Question: So I just noticed that one of the internet banks websites is passing session id as url parameter. ( See image below )

I didn't previously see anywhere that ';' in url, in this case it is after 'private;'.
1) What is the use of this ';'?
2) And why internet bank, which needs to be securest place in the internet is passing session id as url parameter?
At first, I thought they are doing it because some of the users disallow use of cookies, but then again, if they allow it, use cookies, if not - url, but I do allow use of cookies, so obviously thats not the case.
3) I guess then they should have some other security measures? What they could be?
4) And what one can possibly do if he knows others valid session id?
As I know, you can quite easily log into others peoples session if you know that id, because its not hard to edit cookies and its much easier to pass that session id as url parameter, especially if you have something like:
'session_id($_GET[sessionid]);'
Thanks!
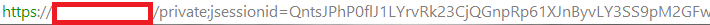
Answer: 1) You should ask whoever designed the application your red box is covering. URL can be anything you want; the convention of 'key=value&key2=value2' is just that - a convention. In this case, it's Java, and it commonly uses the convention of ';jsessionid=....' for its SID.
2) It's not of a deal. Normal users can't copy-paste cookies like they can copy-paste a GET parameter, but power users can do whatever they want (using Mechanize, 'wget', 'curl' and other non-browser means, or even browser extensions). And if you allow it for some users and disallow for some, it's not really much of a security precaution, is it? Basically, cookie SID will make the attack a bit harder, but it's like putting your front door key under the mat - definitely doesn't keep your door secure. Additionally, cookies are shared between tabs: if a site wants you to be logged in with two accounts at once, you can't do it with cookies.
3) Serverside security, yes. One effective countermeasure is one-time SIDs (each time you visit a page, the server reads the session from the current SID, then starts a new session with a new SID for the next request). A less effective but still good method is to validate other information for consistency (e.g. - still same IP? Still same browser?)
4) Yes, if you know someone's valid SID, and the server does not adequately protect against session fixation, you can "become" that person. This might enable the attacker to, say, pay his bills with your money, for instance.